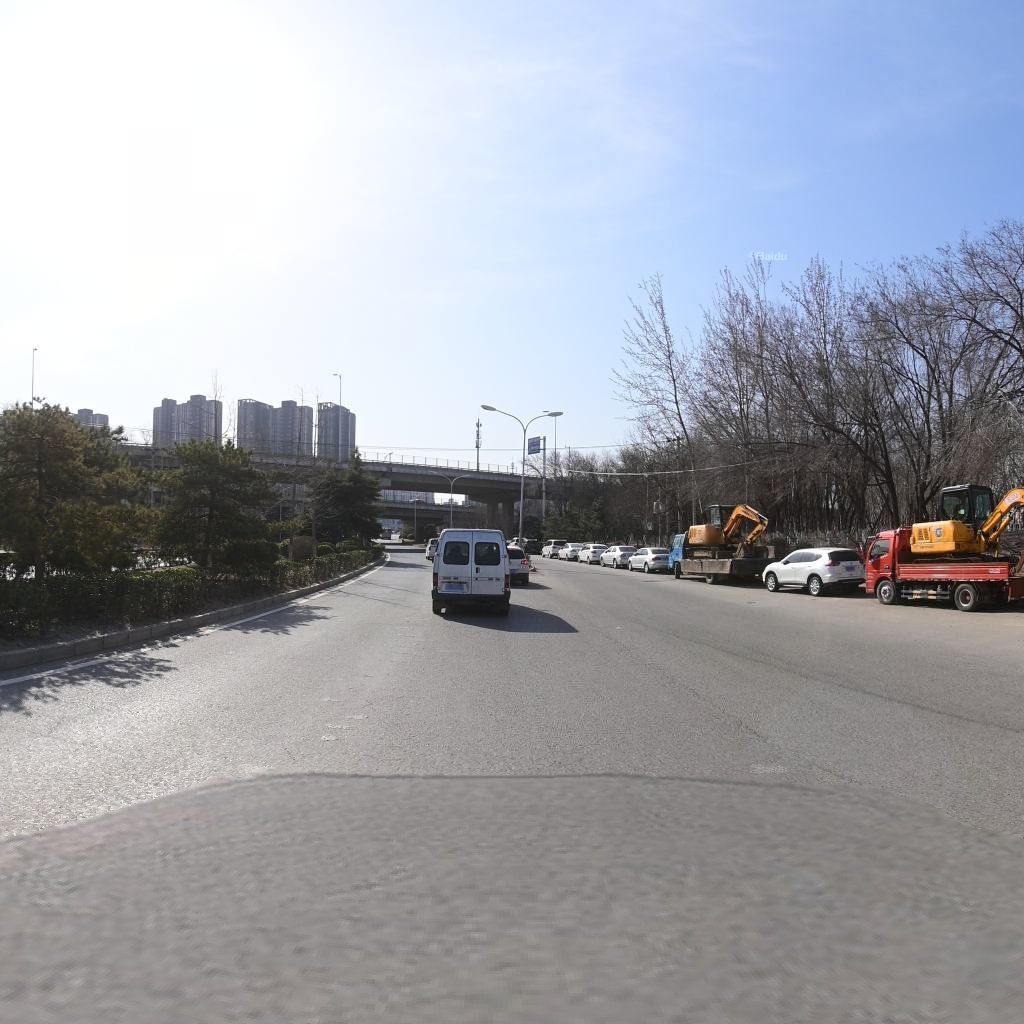
Region: Chaoyang
Road damage annotations: longitudinal crack, transverse crack